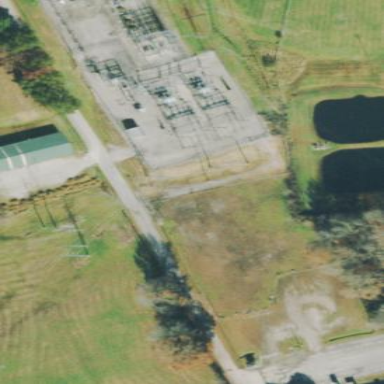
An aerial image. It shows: Outdoor power substation.